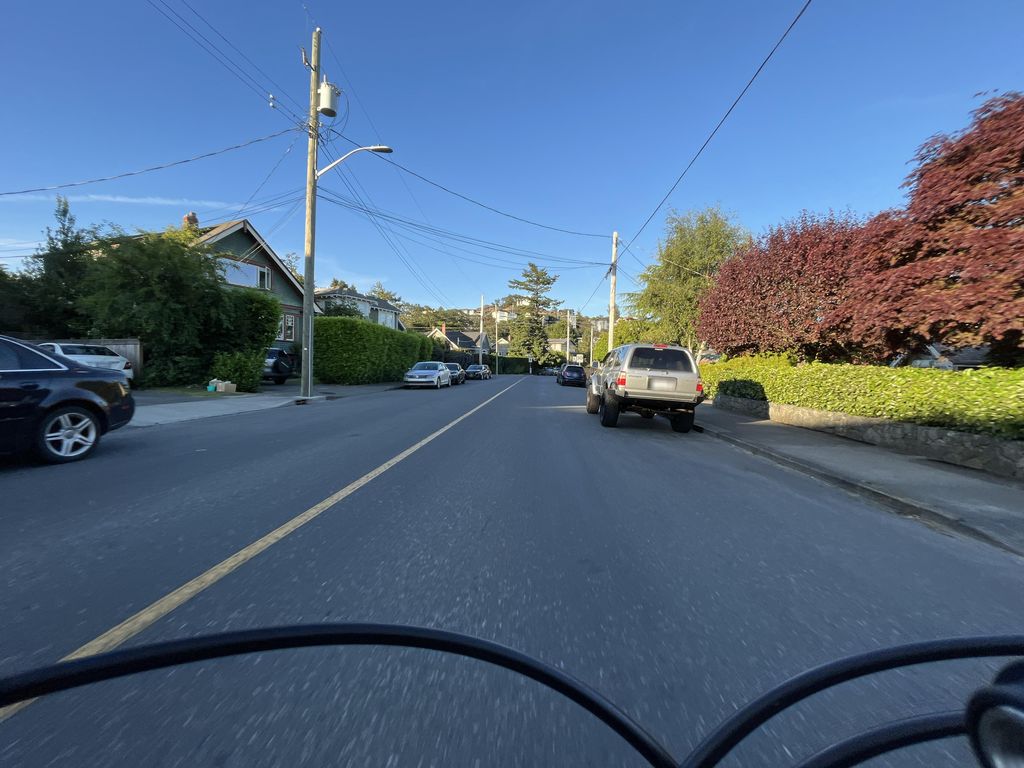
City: victoria